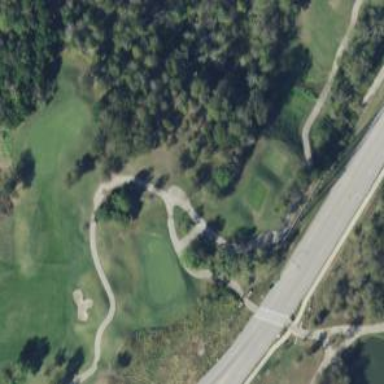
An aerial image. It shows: Path for both roads and golfers.